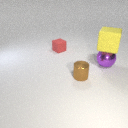
small brown metal cylinder to the right of small red rubber cube